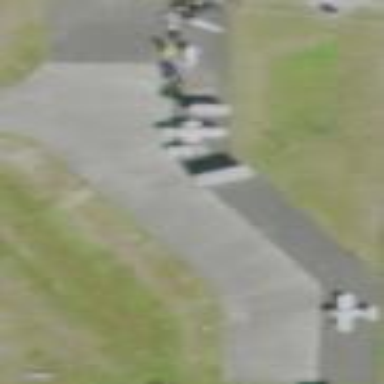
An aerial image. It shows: Apron at the airport.